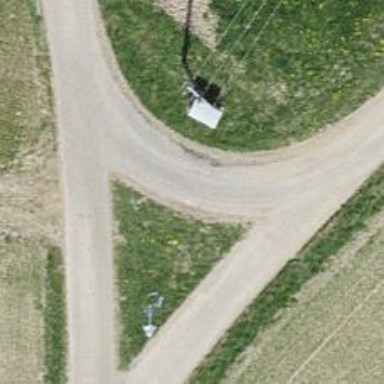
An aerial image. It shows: Well-maintained track road with grade 1 tracktype.